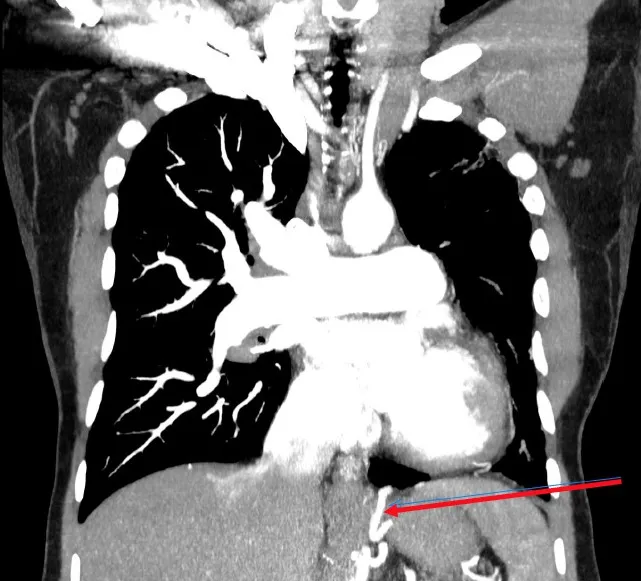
Collateral supply from the coeliac trunk.
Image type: radiology (ct)